Question: I am learning windows 8/HTML/JavaScript app creation.
I am trying to create a <URL> as described in the MSDN site.
Now I have three listview elements and I want them to be placed on a single row.
I tried used css 'float:left' property to display them in one line.
But the problem is I cant get them in a single line.
This is my screenshot of the output

HTML:
'''
<section aria-label="Main content" role="main">
<div id="iconTextApplicationsTemplate" data-win-control="WinJS.Binding.Template">
<div class="iconTextApplications" >
<img class="iconTextApplicationsImage" src="#" data-win-bind="alt: title; src: picture" />
<div class="iconTextApplicationsTitle" data-win-bind="innerText: title"></div>
</div>
</div>
<div id="iconTextApplications" class="win-selectionstylefilled" data-win-control="WinJS.UI.ListView" data-win-options="{ itemDataSource : Icons.itemList.dataSource,
itemTemplate: select('#iconTextApplicationsTemplate'),
layout: { type:WinJS.UI.CellSpanningLayout } }" >
'''
CSS
'''
.win-container{
margin:auto;
}
.win-surface {
width:100%;
margin: 0 auto;
}
.win-viewport {
width:100%;
margin: 0 auto;
background-color:rgb(94, 82, 68);
}
#iconTextApplicationsTemplate {
float:left;
width:100%;
height:100%;
}
'''
JavaScript
'''
var dataArray = [
{ title: "One", picture: "images/jokes.png" },
{title : "Two" , picture : "images/quotes.png" },
{ title: "Three", picture: "images/trivia.png" }
];
var dataList = new WinJS.Binding.List(dataArray);
var publicMembers = {
itemList: dataList
};
WinJS.Namespace.define("Icons",publicMembers);
'''
Am I approaching it in the wrong way?
or Should I go for other techniques?
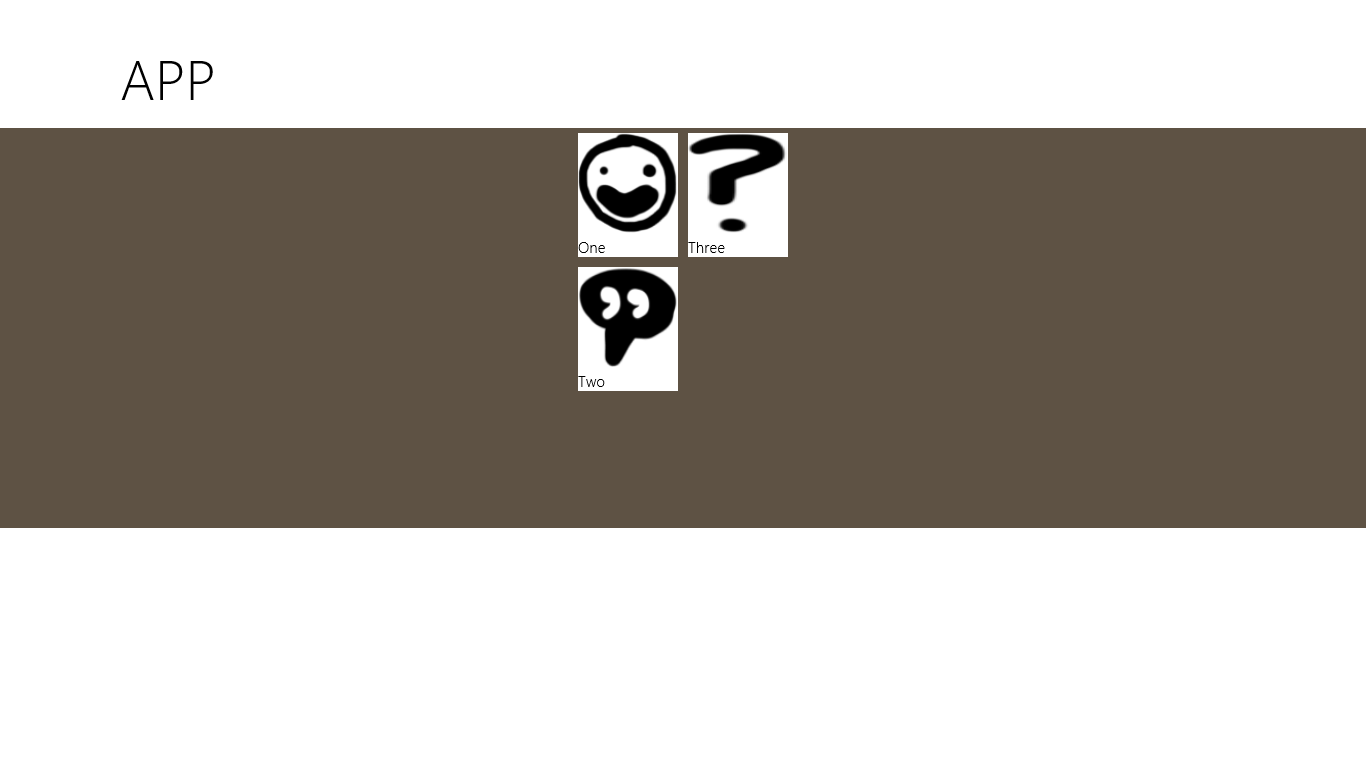
Answer: In WinJS you'll need to define the height as the ListView will automagically wrap if the height is either set to auto or 100%.